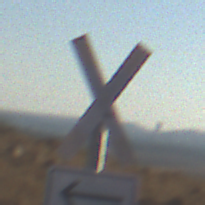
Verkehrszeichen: Andreaskreuz
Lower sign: RichtungsangabeDurchPfeile1
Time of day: MorningAfternoon
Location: Outdoor (Nature)
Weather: Clear
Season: NotSpecified
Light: Natural